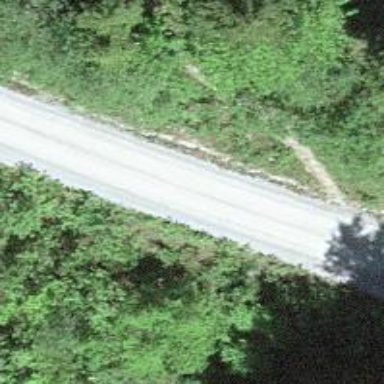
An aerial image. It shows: Unclassified road with compacted surface. The tracktype is grade2.